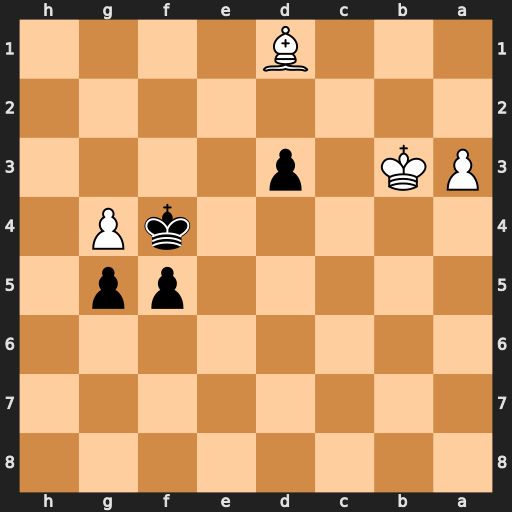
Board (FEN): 8/8/8/5pp1/5kP1/PK1p4/8/3B4
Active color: b
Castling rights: -
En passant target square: -
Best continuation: fxg4 Kc3 g3 Kxd3 g2